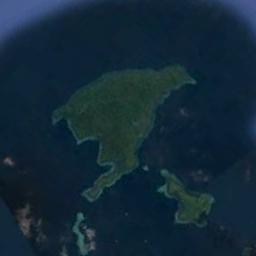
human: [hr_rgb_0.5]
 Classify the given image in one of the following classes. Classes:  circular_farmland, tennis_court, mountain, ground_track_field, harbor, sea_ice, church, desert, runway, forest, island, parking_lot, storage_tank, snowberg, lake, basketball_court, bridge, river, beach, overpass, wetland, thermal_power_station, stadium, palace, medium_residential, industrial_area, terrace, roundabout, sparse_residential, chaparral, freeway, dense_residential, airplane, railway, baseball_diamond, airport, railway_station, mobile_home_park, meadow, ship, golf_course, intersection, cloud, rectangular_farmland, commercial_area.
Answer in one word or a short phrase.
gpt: island